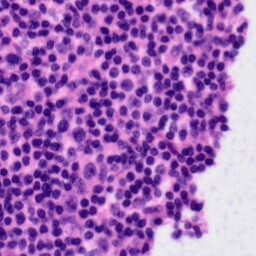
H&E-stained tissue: Tonsil